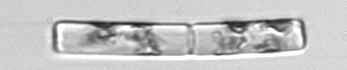
Label: Guinardia_delicatula